Question: I'm using <URL> to generate .vcf files that users can then import into their address books. The problem that I'm having is that the information that their downloading is for a Company and not a person so I need to mark the card as being such. Is there a way to do this using Vpim or is there another gem that I could use to accomplish this?
'''
def to_vcf
card = Vpim::Vcard::Maker.make2 do |maker|
...
end
end
'''
'''
BEGIN:VCARD
VERSION:3.0
N:;;;;
FN:The Flow Skatepark
ORG:The Flow Skatepark;
item1.TEL;type=pref:<PHONE>
item1.X-ABLabel:Work #
item2.ADR;type=WORK;type=pref:;;4252 Groves Rd;Columbus;OH;43232;USA
item2.X-ABADR:us
BDAY;value=date:2001-07-06
X-ABShowAs:COMPANY
X-ABUID:5F7349CB-369F-4EAC-AB65-49ED902BEF9F\:ABPerson
END:VCARD
'''
'''
BEGIN:VCARD
VERSION:3.0
N:;The Flow Skatepark;;;
FN:The Flow Skatepark
item1.TEL;type=pref:<PHONE>
item1.X-ABLabel:Work #
item2.ADR;type=WORK;type=pref:;;4252 Groves Rd;Columbus;OH;43232;USA
item2.X-ABADR:us
BDAY;value=date:2001-07-06
X-ABUID:5F7349CB-369F-4EAC-AB65-49ED902BEF9F\:ABPerson
END:VCARD
'''
Obviously there are two main differences in these code samples:
- -
I don't know how this translates into Vpim however.

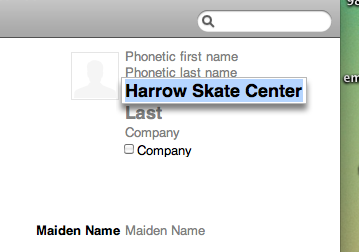
Answer: Quick and dirty implementation, I hope that I understood you correctly:
'''
require 'vpim/vcard'
vcards = <<VCARD
BEGIN:VCARD
VERSION:3.0
N:;;;;
FN:The Flow Skatepark
ORG:The Flow Skatepark;
item1.TEL;type=pref:<PHONE>
item1.X-ABLabel:Work #
item2.ADR;type=WORK;type=pref:;;4252 Groves Rd;Columbus;OH;43232;USA
item2.X-ABADR:us
BDAY;value=date:2001-07-06
X-ABShowAs:COMPANY
X-ABUID:5F7349CB-369F-4EAC-AB65-49ED902BEF9F\:ABPerson
END:VCARD
BEGIN:VCARD
VERSION:3.0
N:;The Flow Skatepark;;;
FN:The Flow Skatepark
item1.TEL;type=pref:<PHONE>
item1.X-ABLabel:Work #
item2.ADR;type=WORK;type=pref:;;4252 Groves Rd;Columbus;OH;43232;USA
item2.X-ABADR:us
BDAY;value=date:2001-07-06
X-ABUID:5F7349CB-369F-4EAC-AB65-49ED902BEF9F\:ABPerson
END:VCARD
VCARD
contacts = []
Vpim::Vcard.decode(vcards).each do |vcard|
contacts << {
first_name: vcard.name ? vcard.name.given : '',
last_name: vcard.name ? vcard.name.family : '',
organisation_name: vcard.org ? vcard.org.first : '',
}
end
def to_vcard(card)
Vpim::Vcard::Maker.make2 do |maker|
maker.add_name do |name|
name.given = card[:first_name] unless card[:first_name].empty? || card[:first_name].nil?
name.family = card[:last_name] unless card[:last_name].empty? || card[:last_name].nil?
end
maker.org = card[:organisation_name] unless card[:organisation_name].empty? || card[:organisation_name].nil?
end
end
contacts.each_with_index do |contact, idx|
File.open("contact#{idx}.vcf", 'w') {|f| f.write(to_vcard(contact)) }
end
'''